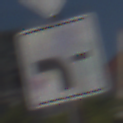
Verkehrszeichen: VerlaufVorfahrtsstrasse6
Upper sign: Vorfahrtsstrasse
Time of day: MorningAfternoon
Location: Outdoor (Urban)
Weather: Clear
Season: NotSpecified
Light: Natural